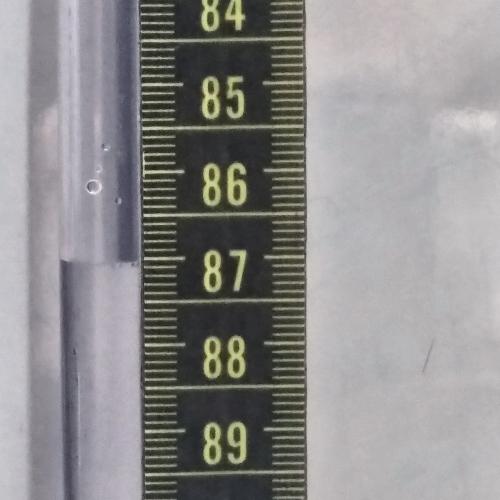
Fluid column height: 87.0 cm